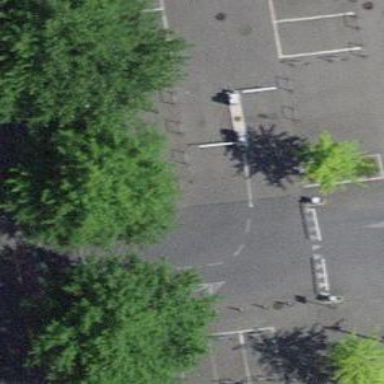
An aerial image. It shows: Bicycle rental service.